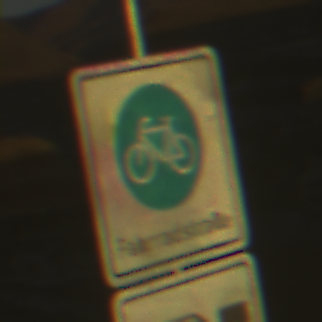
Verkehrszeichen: BeginnFahrradstrasse
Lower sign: MehrspurigeFahrzeugeFrei2
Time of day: SunriseSunset
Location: Outdoor (Nature)
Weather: Clear
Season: NotSpecified
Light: Natural